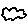
Label: cloud